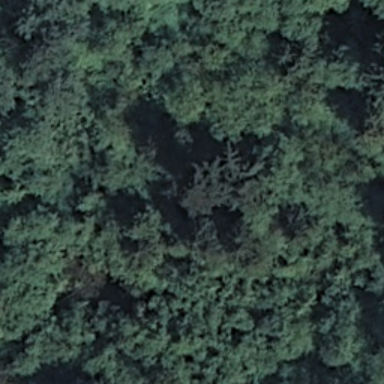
This is a dense forest with lots of dark green trees .